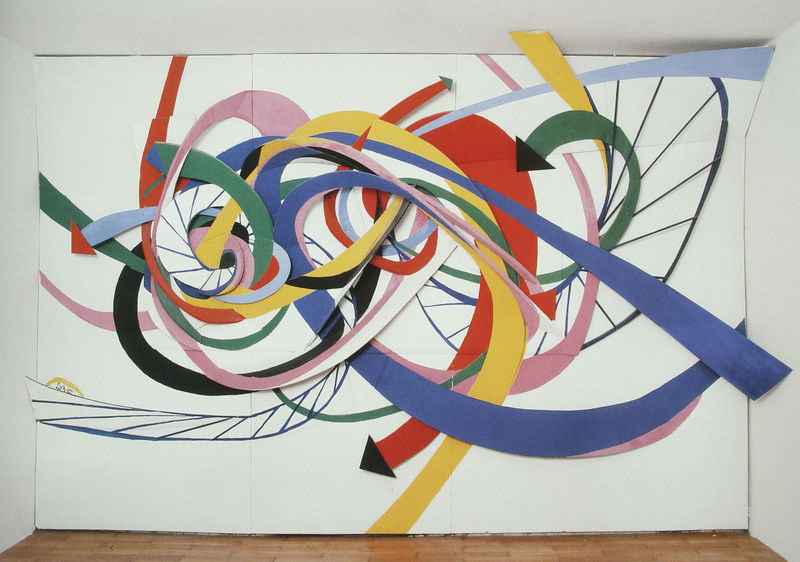
Titel: Antiobjekt
Künstler: Gruppe "Geflecht"
Standort: Feldafing
Institution: Sammlung Niggl
Schlagwörter: blau, dreieck, gelb, grün, bewegung, bunt, raum, schwarz, weiss, zimmer, rot, malerei, muster, wand, band, gitter, boden, decke, rosa, kreis, rund, hellblau, relief, parkett, abstrakt, modern, farbe, formen, lila, violett, linien, fliessen, leiter, treppen, wandmalerei, plastik, abstraktion, assemblage, collage, bögen, pink, kurven, sprossen, schweben, wirbel, form, dynamik, kreise, kunst, schienen, museum, bänder, dreiecke, pfeil, spiralen, entwicklung, pfeile, installation, ellipse, leitern, kreisform, abstrak, sprosse, um 2000, assamblage, bodenw